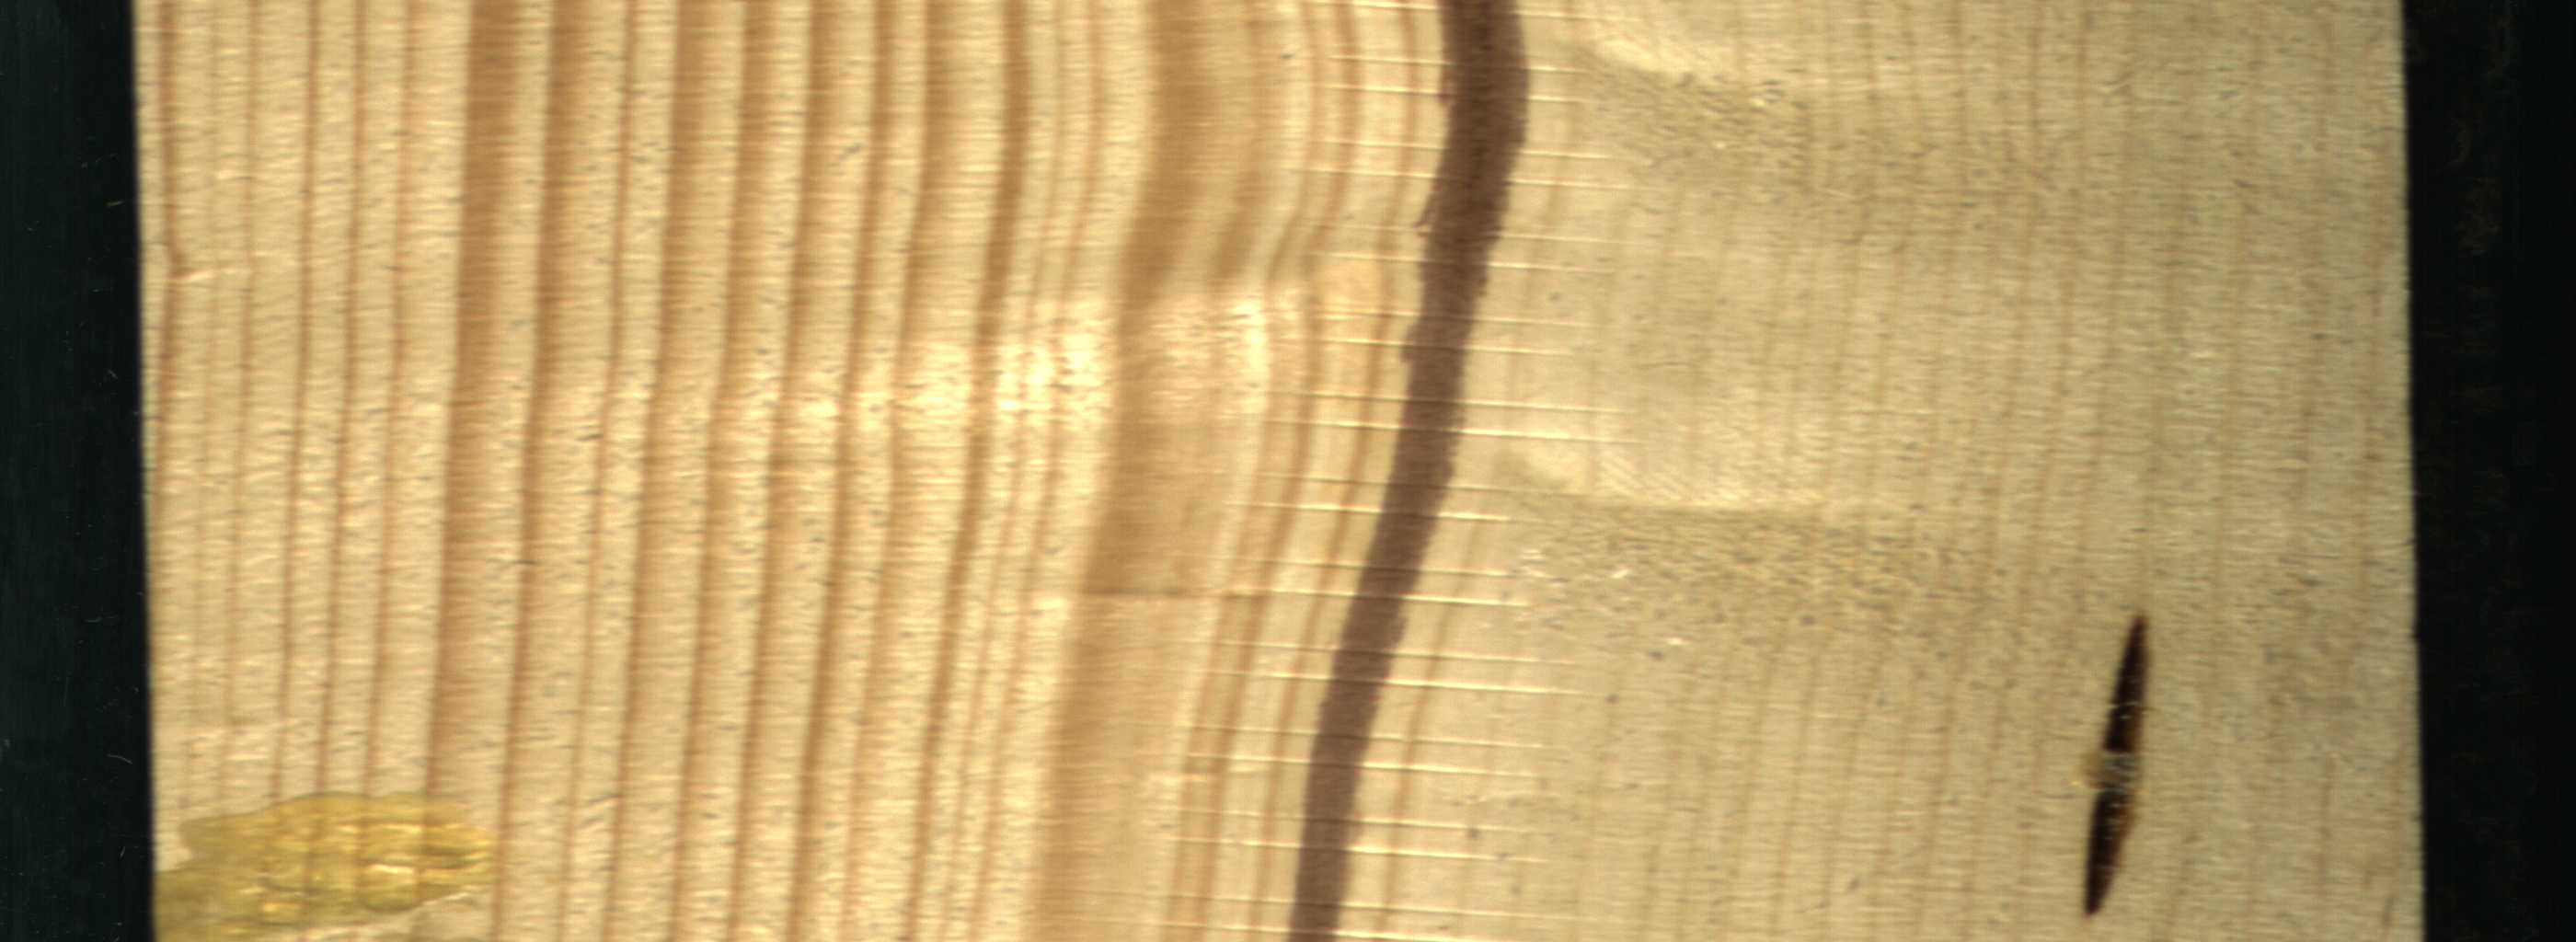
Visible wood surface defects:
Marrow
resin
resin